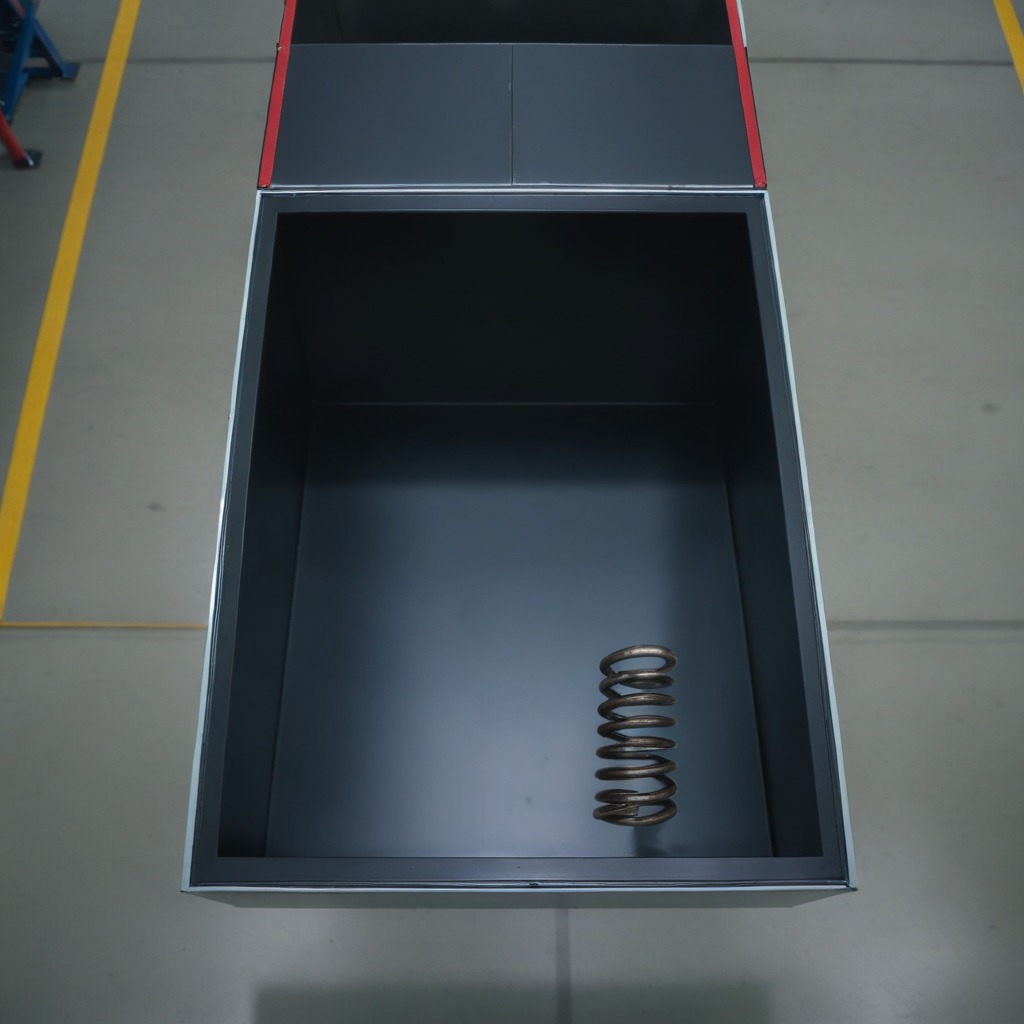
A coiled metal spring lies on the toolbox surface in an airplane hangar workshop.